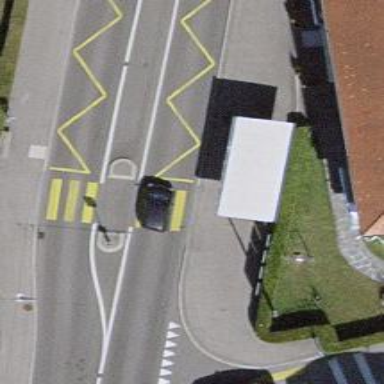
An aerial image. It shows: Bus stop for trolleybuses with designated stop position for public transport.